Question: My application is running fine on tablets its taking memory very less about 20-30 MB as can be seen DBMS -> Debug & Heap tracker. But when running same application on Devices like Samsung Galaxy Note-4 (2560 x 1440) & LG G3 (2392 x 1440) its taking heap space of about 200MB at first activity and then continuously growing.

I have tried to check logcats for memory leakage and fixed issues, checked for cursor and database instances closed them too. Tried finishing activity once moved to other one. But still getting error.
Tried increasing heap size to large even but its not helping though, since memory is not getting released somehow.
I am using same drawable images for whole application, no different folders for other devices are created. Whole images size is about 4MB which is having almost 400 images, but only 15 images are used at a time in any layout.
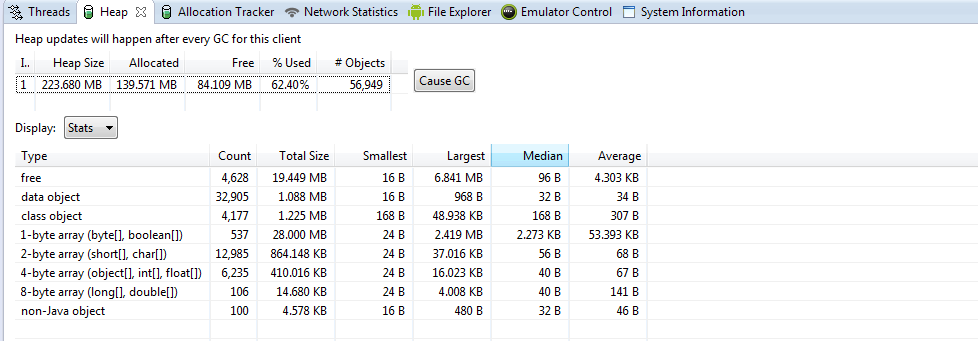
Answer: I got answer for my problem after reading a lot for continuous 3 days finally my problem is solved.
Well, what's happening is that
> setBackgroundResource(R.drawable.imageName)
is going to cause Android to first do the
> BitmapFactory.decodeResource()
Which will actually do some resampling based on screen density which was causing size to grow much and that too for PNG images.
Android takes almost 10 times more space to render PNG then JPG, so it was consuming much space as my application was rending 10-15 PNG images at any activity. Since android doesn't free up space of memory, if your application is running, resulting OOM error to come up.
So what I have done is just put 'res/drawable' to 'res/drawable-nodpi/' and I am sorted.
Hope this helps someone else too.
Reference link:
<URL>